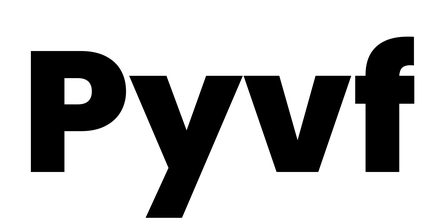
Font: Poppins-ExtraBold